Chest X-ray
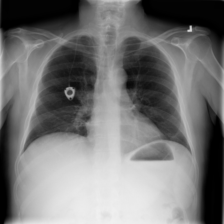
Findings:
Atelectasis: negative
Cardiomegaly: negative
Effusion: negative
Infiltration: negative
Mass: negative
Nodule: negative
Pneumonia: negative
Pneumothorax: negative
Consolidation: negative
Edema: negative
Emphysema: negative
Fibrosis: negative
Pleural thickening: negative
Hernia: negative